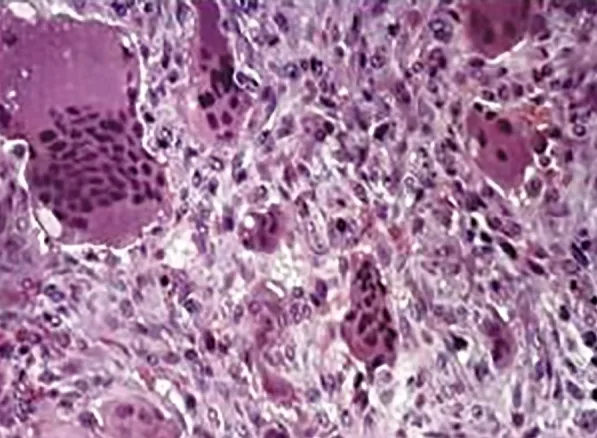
Photomicrograph showing osteoclast type giant cells alternate with fibrovascular stroma (10* magnification).
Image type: pathology (h&e)